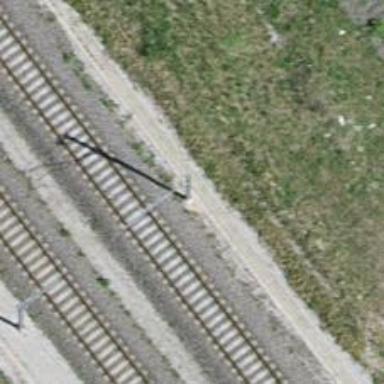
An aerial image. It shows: Catenary mast for power lines.